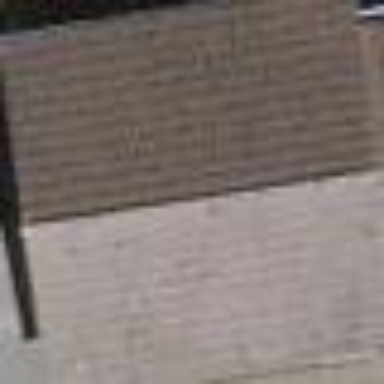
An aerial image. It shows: View of roof of building.